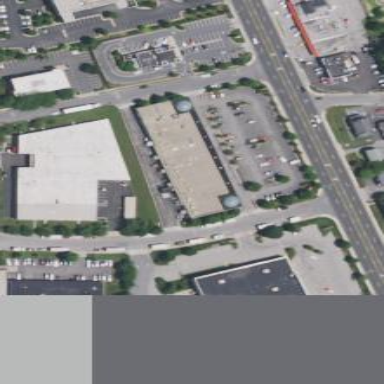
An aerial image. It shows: Retail area.